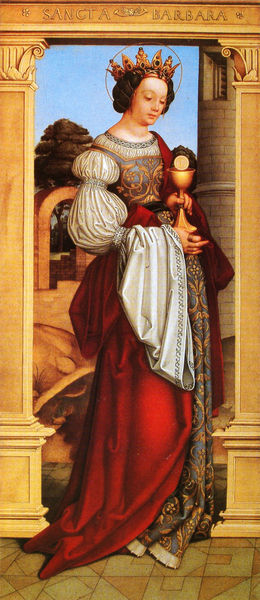
Titel: Die Hl. Barbara (Porzellangemälde n. Holbein d.Ä.)
Künstler: Max Joseph Auer
Standort: München
Institution: Bayerische Verwaltung der staatlichen Schlösser, Gärten und Seen
Schlagwörter: baum, blau, felsen, flügel, gemälde, himmel, kopf, schatten, umhang, weiß, gelb, grün, landschaft, ocker, braun, fenster, frau, frisur, grau, haar, hintergrund, kleid, licht, orange, pfeiler, schwarz, säule, säulen, tür, ausblick, blick, dame, gebäude, haus, rot, tuch, beige, hochformat, muster, ornament, jung, architektur, falten, halten, rahmen, sockel, stehen, stein, ärmel, bildnis, hals, hände, portrait, porträt, erde, natur, brücke, kirche, boden, gewand, gold, haare, kelch, mantel, stehend, stoff, tücher, krone, prinzessin, puffärmel, turm, garten, schleppe, taille, schrift, rahmung, bogen, italien, perspektive, fußboden, auer, fels, mauer, pilaster, rundbogen, braut, gefaltet, detail, inschrift, ornamente, robe, türrahmen, durchgang, faltenwurf, geneigt, tor, eingang, offen, torbogen, mauerwerk, fliesen, text, buchstaben, fliese, kachel, kacheln, mosaik, türstock, beten, brokat, architrav, kapitelle, zacken, armband, heiligenschein, halbprofil, nimbus, christlich, mittelalter, hostie, rechteckig, königin, heilige, pokal, madonna, refen, ikone, drache, purpur, trinkgefäss, zepter, attribut, max, roter mantel, ädikula, latein, lateinisch, raffael, barbara, bildüberschrift, brüce, flisen, flügelaltar, fussbodenmosaik, geischt, goldkrone, goledkelch, heilige barbara, heiligenfigur, hl barbara, katharina, kronenzacke, kronenzacken, königing, laltar, leib chrisit, leib christi, linker flügel, margareta, martyrium, märtyrerin, renaissancekleid, rundausschnitt, sancta barbara, triangelärmel, trinkkelch, weinkelch, zackenkrone, sancta, biogen, köigin, #mantel, barabara